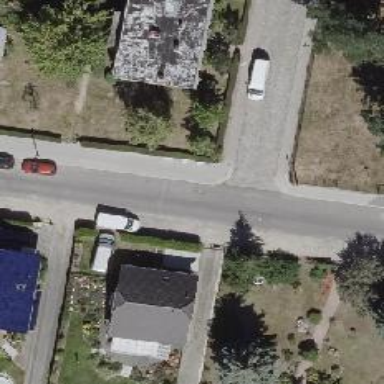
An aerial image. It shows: Smooth asphalt road in residential area.